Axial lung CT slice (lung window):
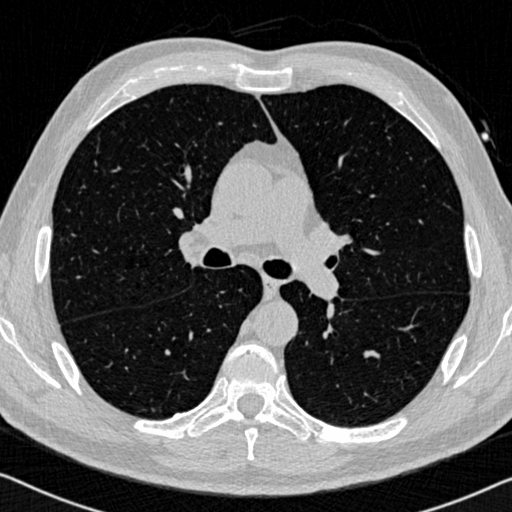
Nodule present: no